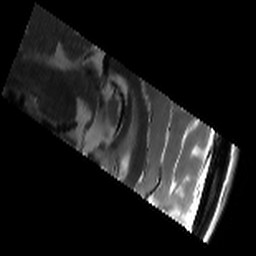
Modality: T2w
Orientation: sagittal
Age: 21
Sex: female
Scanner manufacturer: siemens
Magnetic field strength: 3 T
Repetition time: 8.02 s
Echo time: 0.08 s